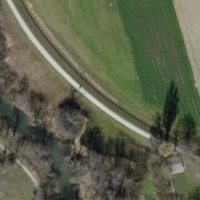
EUNIS habitat code: 16
Species observed at this site:
Pholidoptera griseoaptera
Epilobium hirsutum
Geum rivale
Gryllus campestris